Question: I have some problems on the display of my model with texture.
Everything works perfectly, however, I use a loop to repeat the texture to represent a floor 20 X 20 on the screen. My texture is repeated correctly. But I do not understand why all my textures generate a flicker ...
I noticed that images are superimposed on each other. I'm sure I checked my loop is coded correctly.

'''
//Function draw - ground land
private void draw_groundLand(Vector3 position_model_origin)
{
//example generation mode 4x4 cubes
int[,,] MatriceWorldCube = new int[1,2,2];
MatriceWorldCube[0, 0, 0] = 1;
MatriceWorldCube[0, 0, 1] = 1;
MatriceWorldCube[0, 1, 0] = 2;
MatriceWorldCube[0, 1, 1] = 1;
int height = MatriceWorldCube.GetLength(0);
int width = MatriceWorldCube.GetLength(1);
int length = MatriceWorldCube.GetLength(2);
Vector3 pos_reference = position_model_origin;
for (int thickness = 0; thickness < height; thickness ++)
{
for (int column = 0; column < width; column ++)
{
for (int line = 0; line < length ; line ++)
{
// Copy any parent transforms.
Matrix[] transforms = new Matrix[model_ground_land1.Bones.Count];
model_ground_land1.CopyAbsoluteBoneTransformsTo(transforms);
// Draw the model. A model can have multiple meshes, so loop.
foreach (ModelMesh mesh in model_ground_land1.Meshes)
{
// This is where the mesh orientation is set, as well
// as our camera and projection.
foreach (BasicEffect effect in mesh.Effects)
{
effect.EnableDefaultLighting();
effect.World = transforms[mesh.ParentBone.Index] *
Matrix.CreateRotationY(cubeGroundLand1_modelRotation) * Matrix.CreateTranslation(position_model_origin);
effect.View = View;
effect.Projection = Projection;
}
// Draw the mesh, using the effects set above.
mesh.Draw();
}
position_model_origin.X = (float)(line +1);
}
position_model_origin.X = pos_reference.X;
position_model_origin.Z = (float)(column +1);
}
position_model_origin.Z = pos_reference.Z;
position_model_origin.Y = (float)(thickness+1);
}
position_model_origin.Y = pos_reference.Y;
position_model_origin = pos_reference;
}
'''
Thank you in advance for your help. I lose patience (over a whole weekend ^ ^)
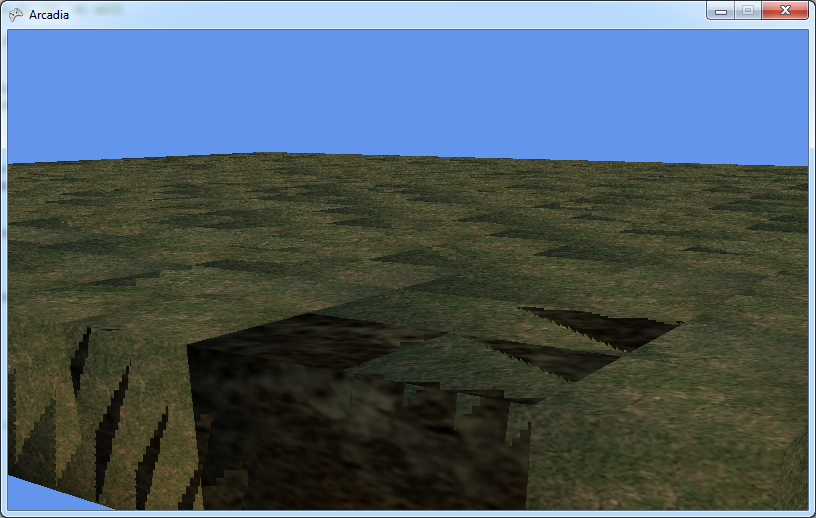
Answer: It's Z-fighting. Z-buffer precision falling with distance so far objects have more "flickers" GPU can't figure out which polygon is on top because tail of the z-buffer value isn't precise enough to distinguish 2 almost equal values.
You have 6 ways to fix it:
1. Move geometry or do not display part that is below.
2. Use something like polygon offset in OpenGL
3. Use CPU z-sorting instead of z-buffer.
4. Use only one object with 2 textures instead of 2 objects + some shaders (i don't know what exactly you are trying to achieve)
5. Use larger z-buffer.
6. Move clip planes closer to each other it will increase precision.